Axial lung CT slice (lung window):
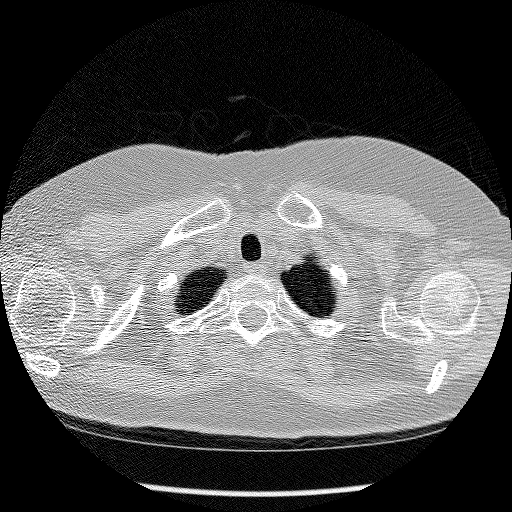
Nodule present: no